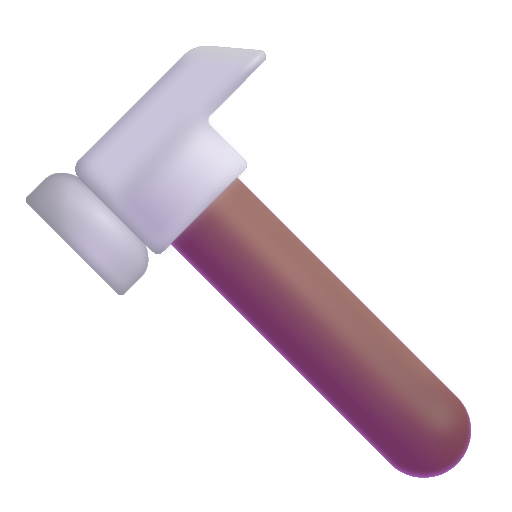
hammer color